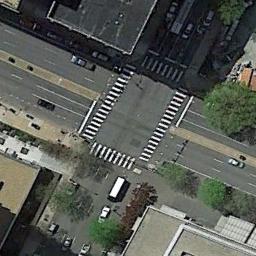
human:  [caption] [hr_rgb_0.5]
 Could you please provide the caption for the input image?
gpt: An intersection with normal traffic is between some buildings .

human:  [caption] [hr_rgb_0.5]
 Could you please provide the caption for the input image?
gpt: There are several moving vehicles on the road at the intersection, With many buildings and some trees around the intersection .

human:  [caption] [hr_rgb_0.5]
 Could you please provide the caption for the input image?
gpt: There are many trees near the intersection .

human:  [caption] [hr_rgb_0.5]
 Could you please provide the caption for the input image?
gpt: There are many big trees around the intersection .

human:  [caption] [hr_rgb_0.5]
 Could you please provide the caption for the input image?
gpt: There are some green bushes beside the intersection .